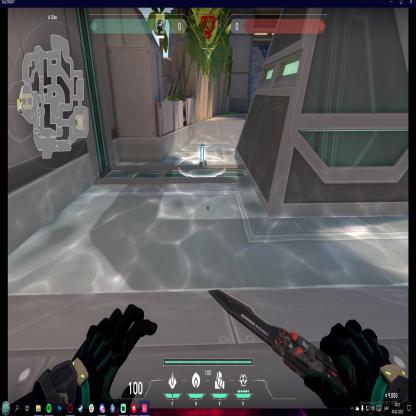
Label: planted spike